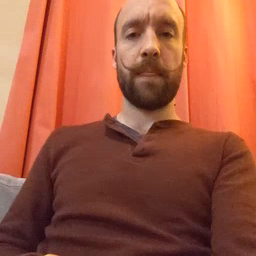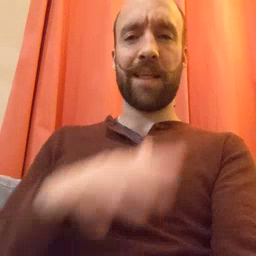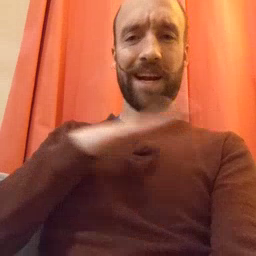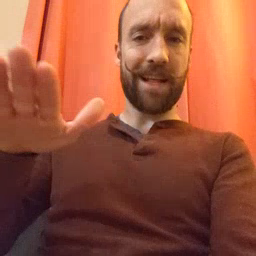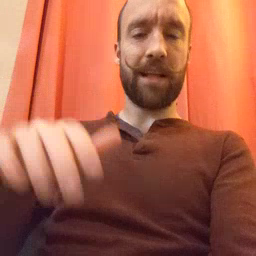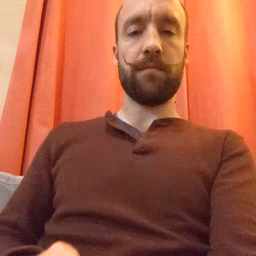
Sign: clean